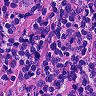
Metastatic tissue present: no